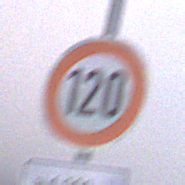
Verkehrszeichen: Geschwindigkeit120
Zusatzzeichen unten: LaengeEinerStrecke5
Umgebung: Outdoor, Beach
Tageszeit: SunriseSunset
Wetter: Overcast
Licht: Natural
Jahreszeit: NotSpecified
Kontrast: LowContrast